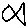
Label: fish